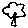
Label: tree